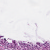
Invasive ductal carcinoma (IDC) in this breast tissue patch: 0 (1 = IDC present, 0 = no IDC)